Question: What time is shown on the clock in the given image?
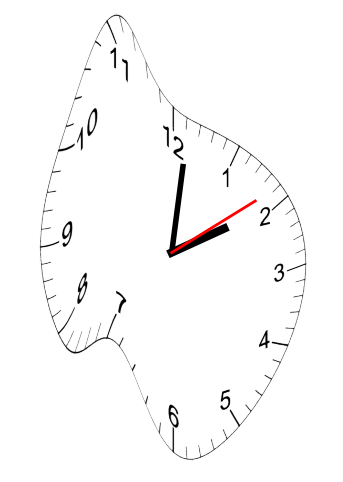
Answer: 02:01:09